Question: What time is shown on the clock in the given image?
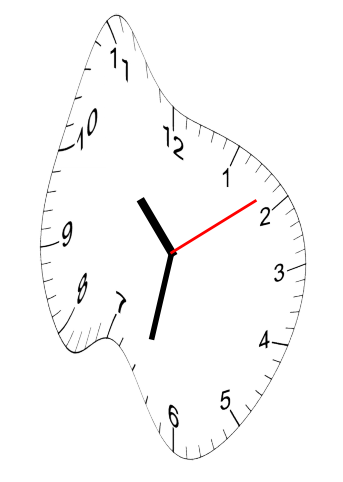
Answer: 10:32:09